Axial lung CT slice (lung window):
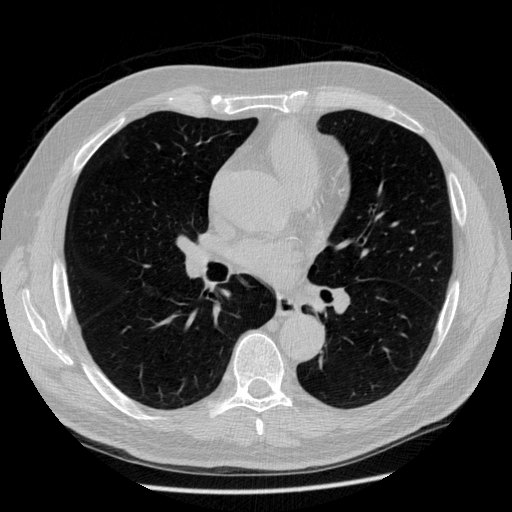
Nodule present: no